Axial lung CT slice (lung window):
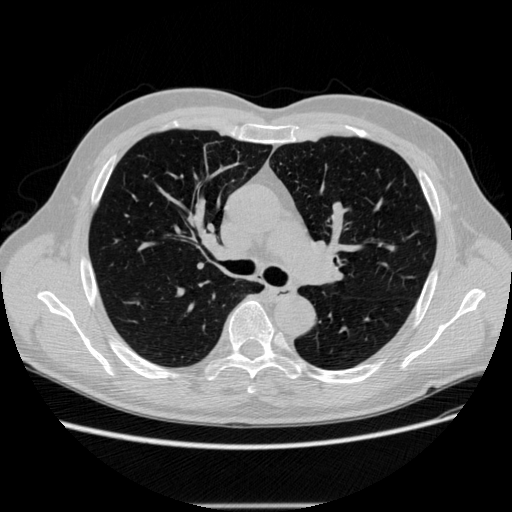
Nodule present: no